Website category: book
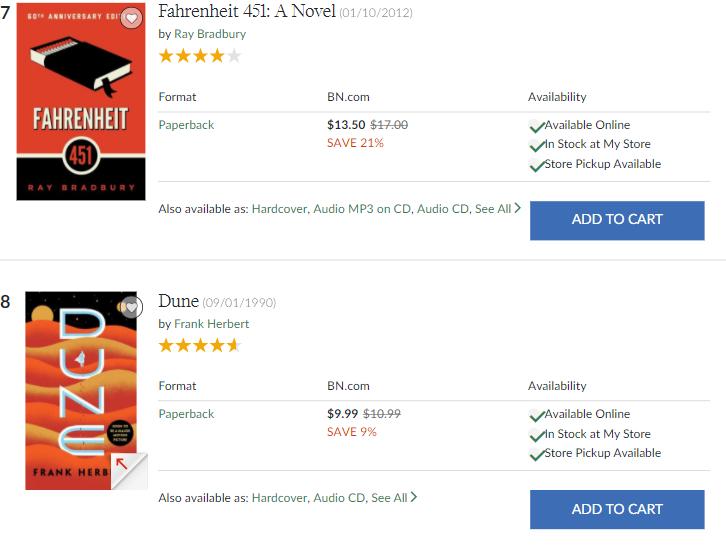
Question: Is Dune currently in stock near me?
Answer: yes

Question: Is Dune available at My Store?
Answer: yes

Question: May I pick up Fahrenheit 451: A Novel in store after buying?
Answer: yes

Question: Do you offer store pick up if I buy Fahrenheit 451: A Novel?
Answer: yes

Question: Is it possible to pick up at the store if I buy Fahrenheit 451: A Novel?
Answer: yes

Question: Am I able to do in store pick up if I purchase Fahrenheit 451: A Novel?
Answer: yes

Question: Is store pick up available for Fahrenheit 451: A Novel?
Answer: yes

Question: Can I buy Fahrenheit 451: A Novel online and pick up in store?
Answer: yes